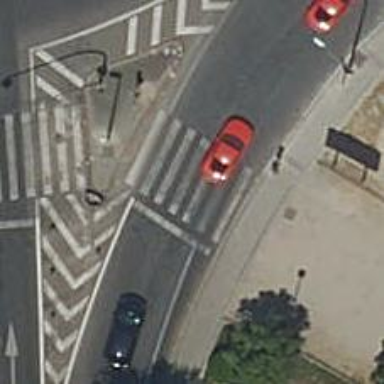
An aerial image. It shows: Road crossing with traffic signals.